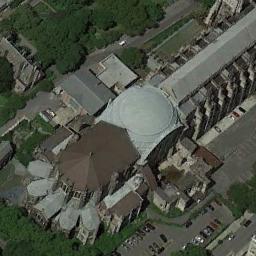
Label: church